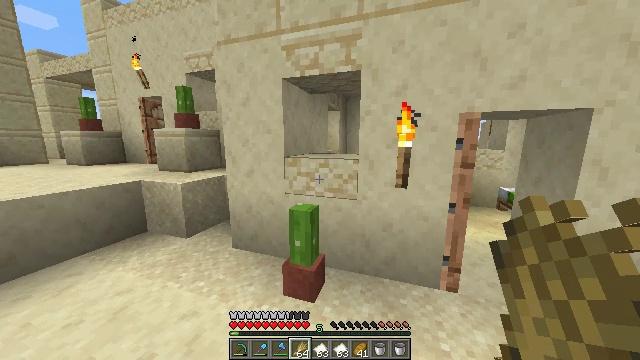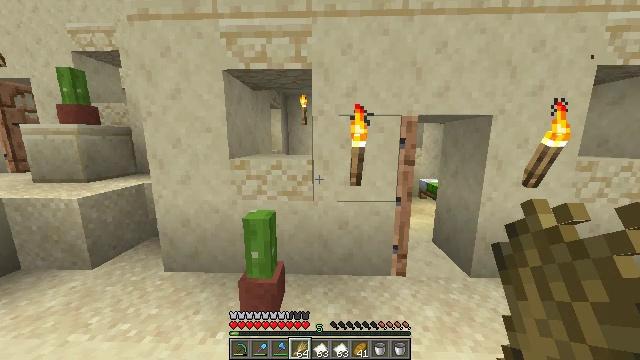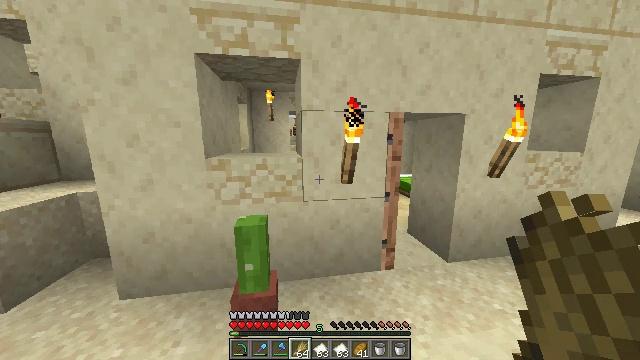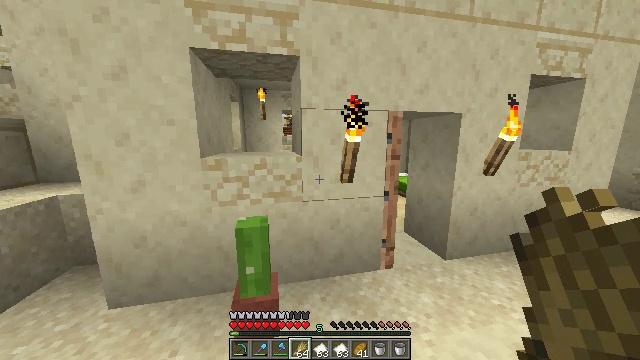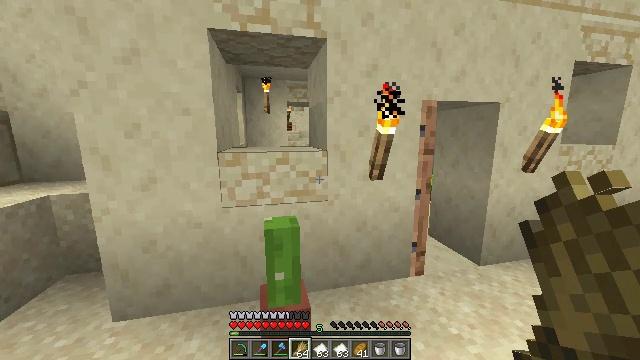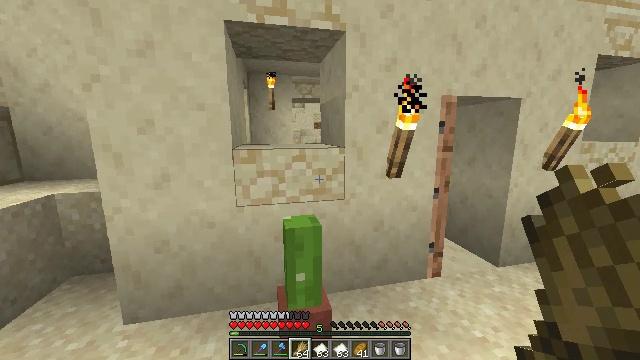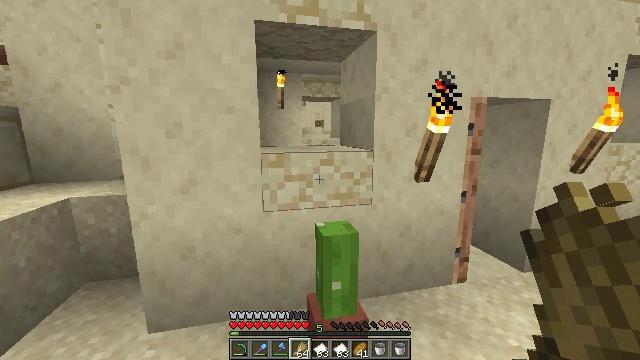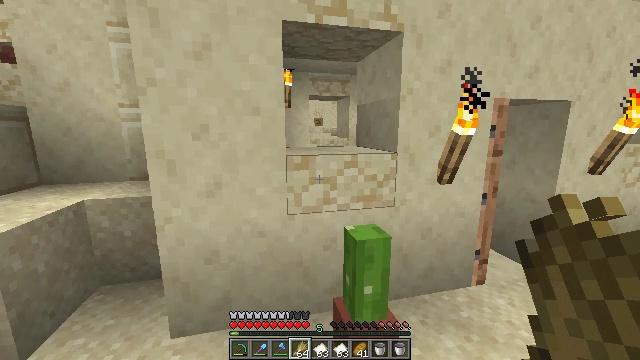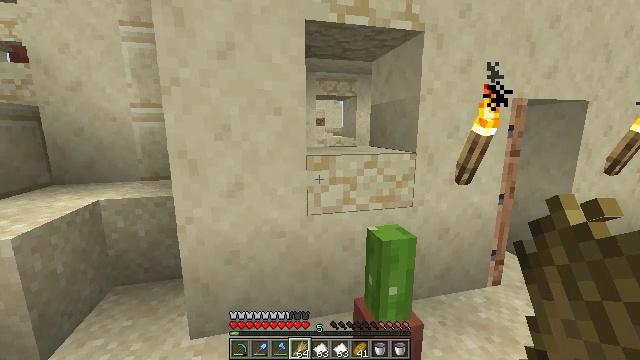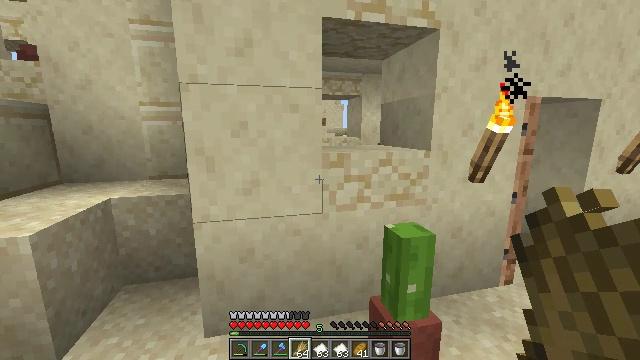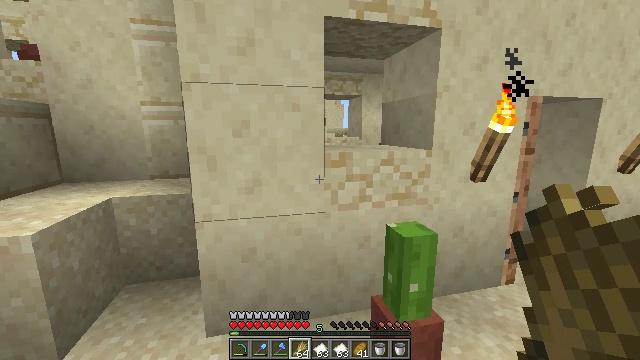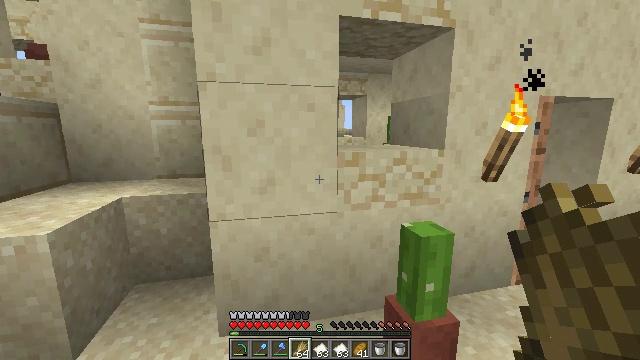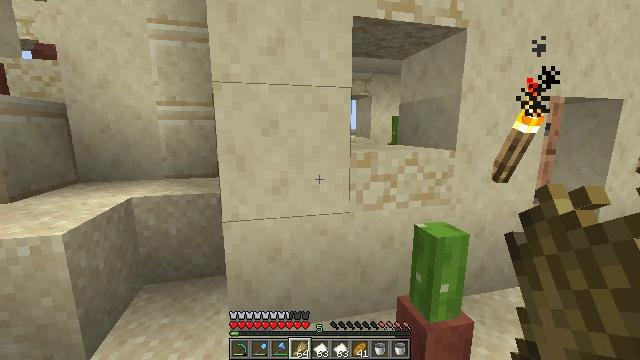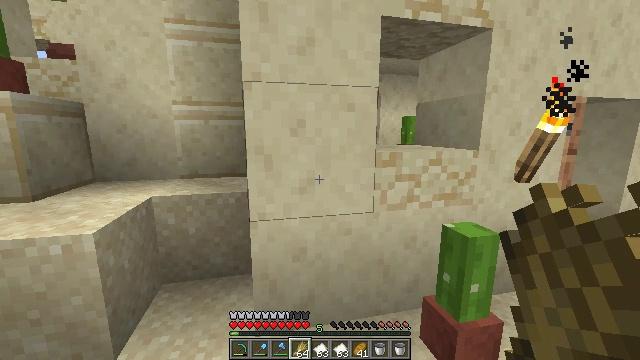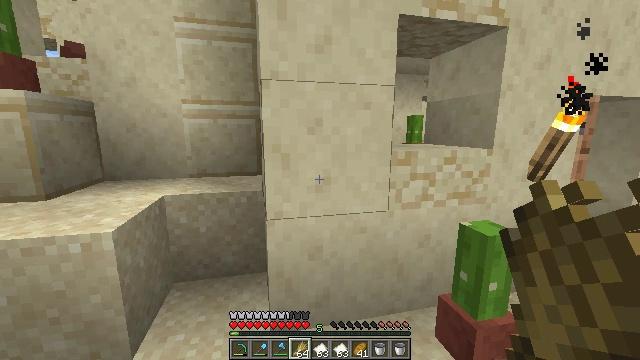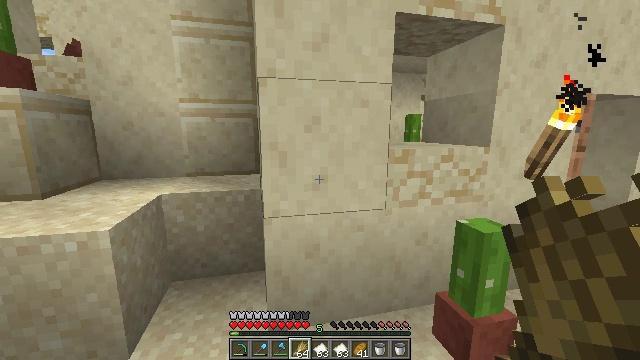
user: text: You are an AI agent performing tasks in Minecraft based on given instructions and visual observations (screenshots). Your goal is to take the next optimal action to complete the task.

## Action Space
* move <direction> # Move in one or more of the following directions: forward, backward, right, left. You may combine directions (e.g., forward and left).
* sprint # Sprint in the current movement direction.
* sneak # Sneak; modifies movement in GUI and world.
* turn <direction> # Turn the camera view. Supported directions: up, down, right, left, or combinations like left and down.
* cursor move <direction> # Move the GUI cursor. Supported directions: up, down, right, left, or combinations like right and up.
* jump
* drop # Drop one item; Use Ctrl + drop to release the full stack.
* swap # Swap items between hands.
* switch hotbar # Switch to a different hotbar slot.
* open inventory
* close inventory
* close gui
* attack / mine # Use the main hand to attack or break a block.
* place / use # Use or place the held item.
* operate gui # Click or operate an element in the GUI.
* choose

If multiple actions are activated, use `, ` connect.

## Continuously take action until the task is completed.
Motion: motion action
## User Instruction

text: Break the smooth sandstone to collect it.
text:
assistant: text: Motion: move forward and move left, turn right
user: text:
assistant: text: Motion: move left, turn right
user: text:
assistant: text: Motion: move left, turn right
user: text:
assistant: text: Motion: move left
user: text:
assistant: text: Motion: move left
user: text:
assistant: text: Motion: move left
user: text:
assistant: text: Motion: move left
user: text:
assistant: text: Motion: no_op
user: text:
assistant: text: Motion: no_op
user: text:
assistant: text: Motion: no_op
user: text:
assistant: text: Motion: move left
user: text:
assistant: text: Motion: move left
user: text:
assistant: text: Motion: move left
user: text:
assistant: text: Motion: move left
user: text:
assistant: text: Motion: move right
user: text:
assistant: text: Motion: move right, turn right
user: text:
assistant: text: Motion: move right, turn right
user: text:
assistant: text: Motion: move forward and move right, turn right
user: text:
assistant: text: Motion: move forward and move right, turn right
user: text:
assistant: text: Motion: move forward and move right
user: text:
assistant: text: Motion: move forward and move right
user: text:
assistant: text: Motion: move forward and move right
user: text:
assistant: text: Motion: move forward and move right, turn left
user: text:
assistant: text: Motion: move forward and move right, turn left
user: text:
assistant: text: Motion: move forward and move right, turn left
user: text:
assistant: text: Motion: move forward and move right, turn left
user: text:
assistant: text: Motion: move forward and move right, turn left
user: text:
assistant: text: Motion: move forward and move right, turn left
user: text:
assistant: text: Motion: move forward and move right, turn left
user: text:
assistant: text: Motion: move forward and move right, turn left